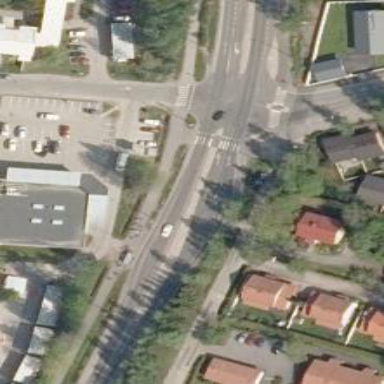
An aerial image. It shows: Uncontrolled crossing on the road.